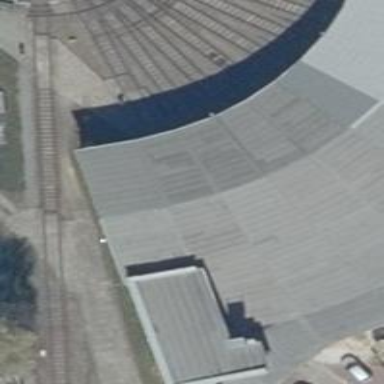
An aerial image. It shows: Signal on the railway located in the track.